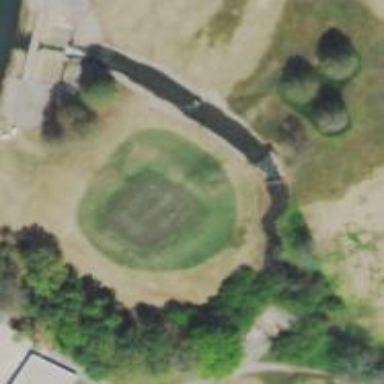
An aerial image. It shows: Grassy fairway on golf course.